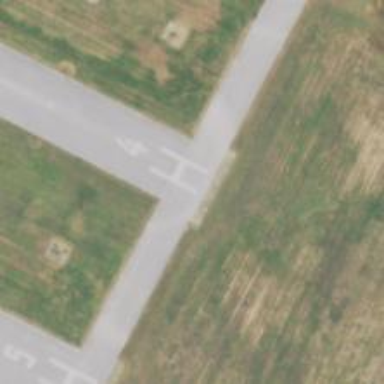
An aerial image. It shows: Asphalt runway at the airport.